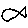
Label: fish